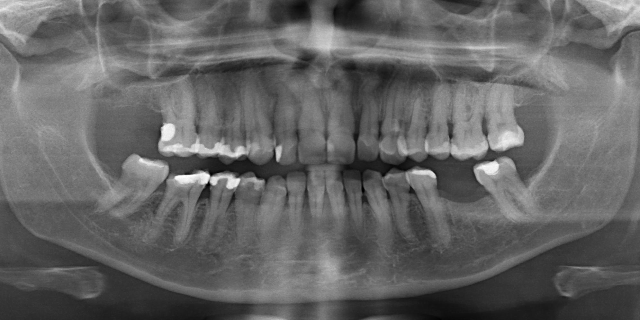
adult